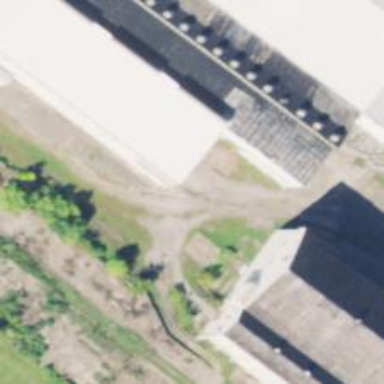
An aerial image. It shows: Abandoned railway.